Question: Is there a way to draw a radial gradient from black to transparent over the entire scene of a JavaFX stage?
I want to achieve something like this:

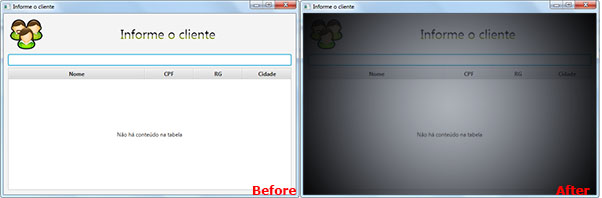
Answer: Here is a quick answer which uses a StackPane as the scene root to allow addition of an overlay with a radial gradient background varying from black to transparent.
- 'Color.BLACK.deriveColor(0, 1, 1, 0.2)'- -

'''
import javafx.application.Application;
import javafx.geometry.Insets;
import javafx.scene.Scene;
import javafx.scene.control.Label;
import javafx.scene.effect.BoxBlur;
import javafx.scene.layout.*;
import javafx.scene.paint.*;
import javafx.stage.Stage;
// java 8
// click on the scene to place a shaded lens effect over the scene.
public class ShadedScene extends Application {
@Override
public void start(Stage stage) {
StackPane layout = new StackPane(
new Label("Click to shade/unshade")
);
layout.setPrefSize(400, 300);
Scene scene = new Scene(layout);
makeShadeable(scene);
stage.setScene(scene);
stage.show();
}
/**
* Applies a lens effect gradient to a scene root node.
* The effect is kind of like a flashlight shining against the wall in the dark.
*
* For the gradient to be applied, the scene's root must be defined and a Pane
* to which the effect can added and removed as a child.
*
* @param scene the scene to have the effect applied.
*/
private void makeShadeable(Scene scene) {
if (scene.getRoot() == null ||
!(scene.getRoot() instanceof Pane)) {
return;
}
Pane shade = new Pane();
RadialGradient shadePaint = new RadialGradient(
0, 0, 0.5, 0.5, 1, true, CycleMethod.NO_CYCLE,
new Stop(1, Color.BLACK),
new Stop(0, Color.TRANSPARENT)
);
shade.setBackground(
new Background(
new BackgroundFill(
shadePaint, null, new Insets(-10)
)
)
);
// blur helps reduce visible banding of the radial gradient.
shade.setEffect(new BoxBlur(5, 5, 3));
Pane root = (Pane) scene.getRoot();
scene.setOnMouseClicked(event -> {
if (root.getChildren().contains(shade)) {
root.getChildren().remove(shade);
} else {
root.getChildren().add(shade);
}
});
}
public static void main(String[] args) {
launch(args);
}
}
'''
There are other ways to accomplish something similar to the desired effect. For example the technique below applies an inner shadow and color adjustment to the root pane directly, so it requires no additional nodes.

'''
private void makeShadeableByInnerShadow(Scene scene) {
InnerShadow shade = new InnerShadow();
shade.setWidth(120);
shade.setHeight(120);
shade.setInput(new ColorAdjust(0, 0, -0.3, 0));
Parent root = scene.getRoot();
scene.setOnMouseClicked(event -> {
if (root.getEffect() == null) {
root.setEffect(shade);
} else {
root.setEffect(null);
}
});
}
'''